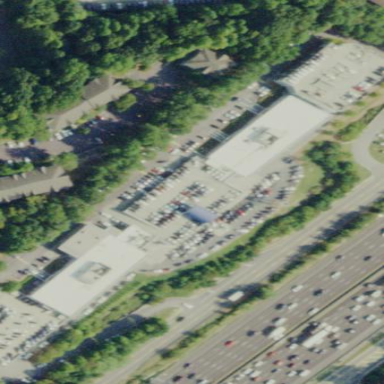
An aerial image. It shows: Commercial area with car shop.